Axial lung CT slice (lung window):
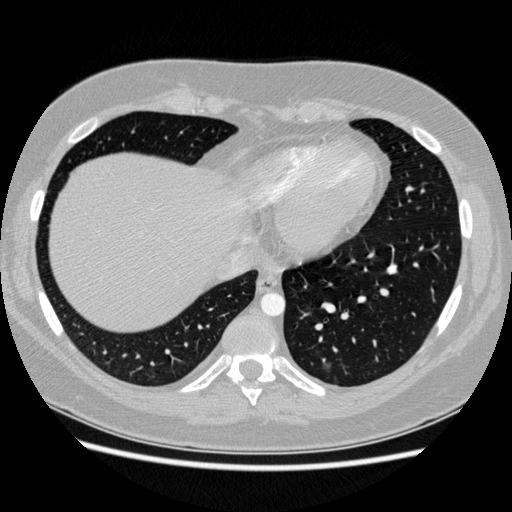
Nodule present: yes
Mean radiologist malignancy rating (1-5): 3